Interaction volume radius: 10 \u00c5
Interaction volume height: 10 \u00c5
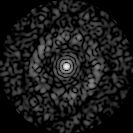
Disorder parameter: 0.8338